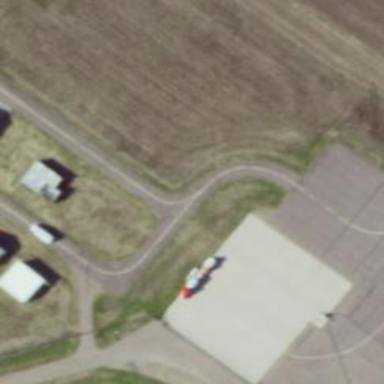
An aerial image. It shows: Image of taxiway at airport.